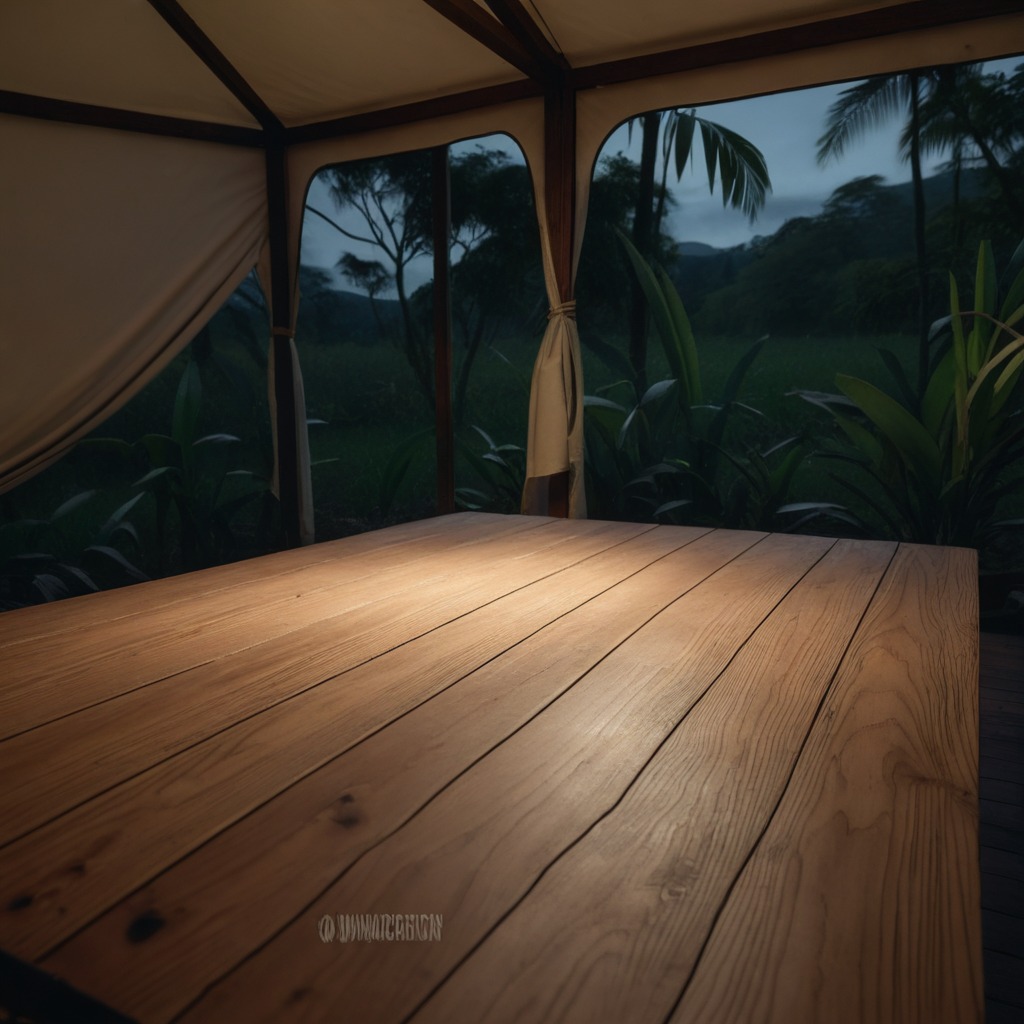
A coiled metal spring is lying on a clean wooden table inside a jungle field workshop tent at night.